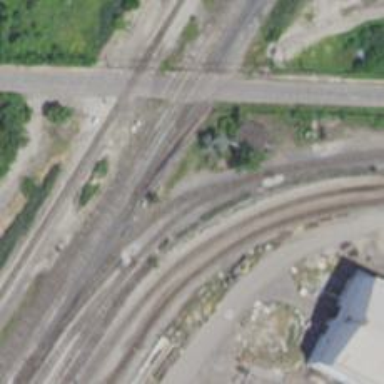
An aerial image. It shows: Rail spur service.